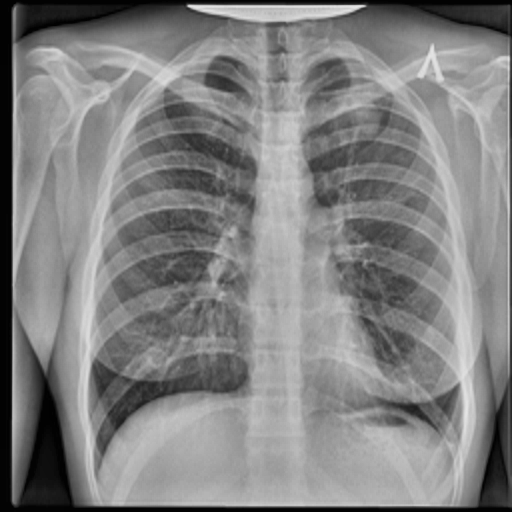
Finding: TUBERCULOSIS